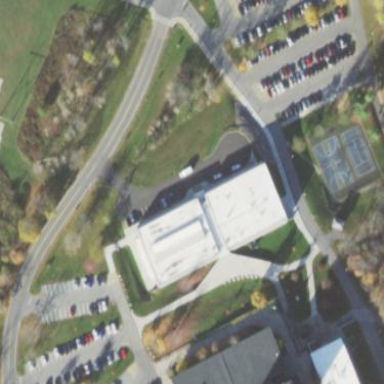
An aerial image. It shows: College building.